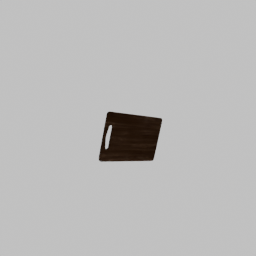
Label: tools